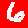
Digit: 6